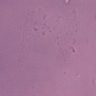
Metastatic tissue present: no